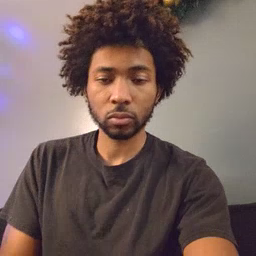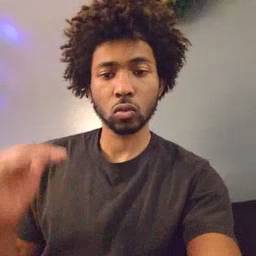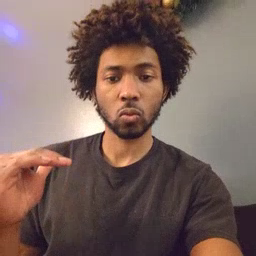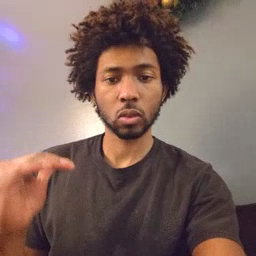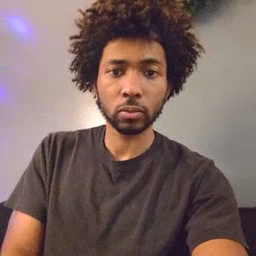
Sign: child